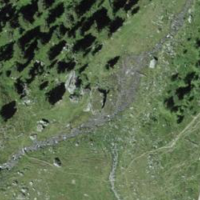
EUNIS habitat code: 26
Species observed at this site:
Parnassia palustris